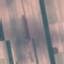
Land use / land cover: AnnualCrop